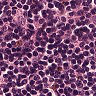
Metastatic tissue present: no